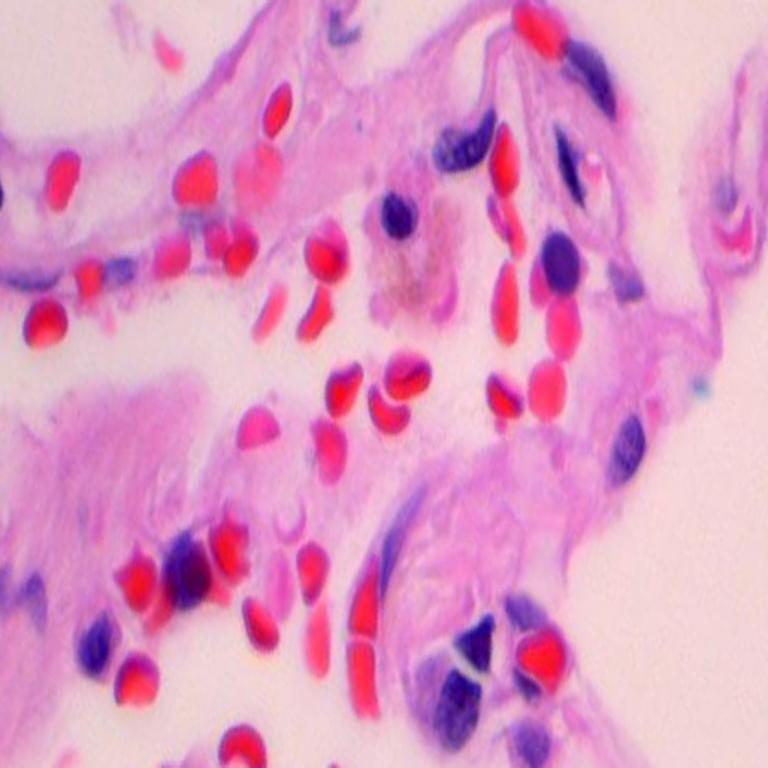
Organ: lung
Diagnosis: benign